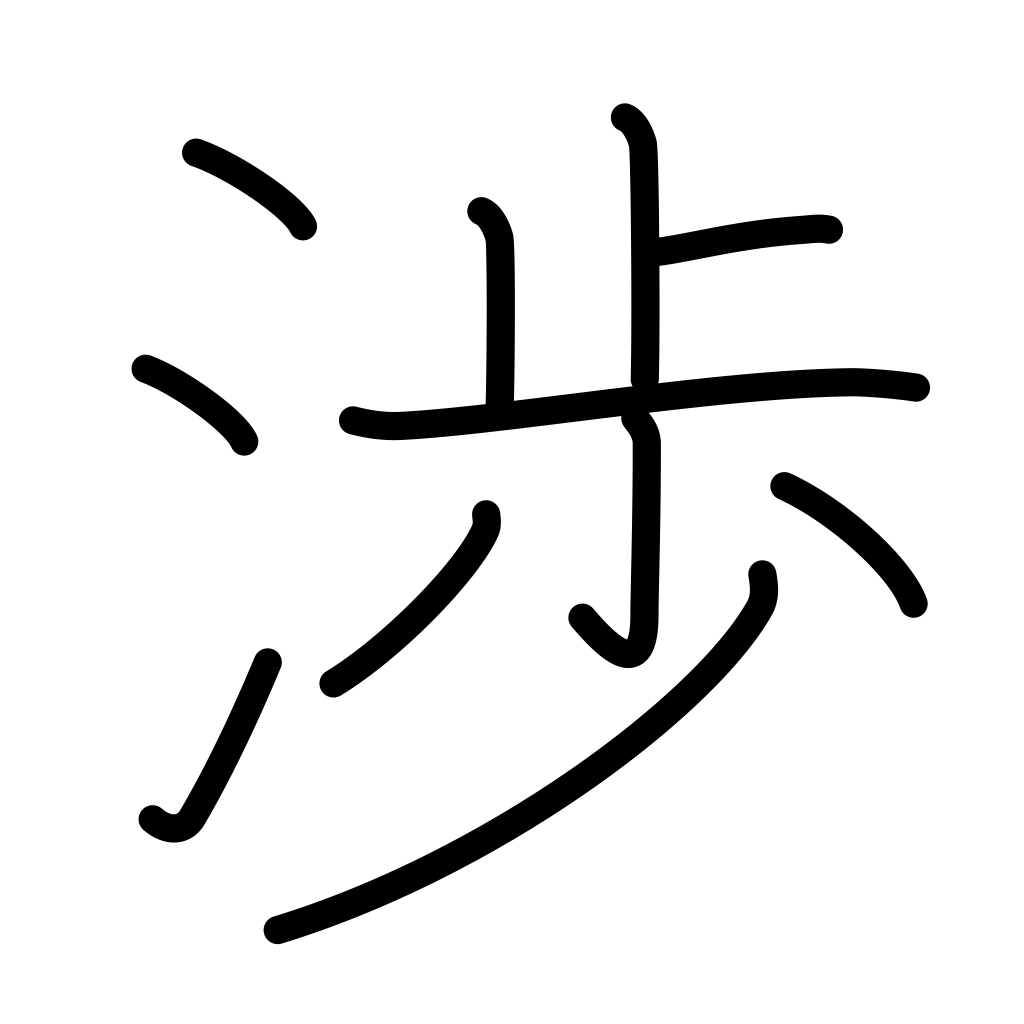
Meaning: ford, go cross, transit, ferry, import, involve